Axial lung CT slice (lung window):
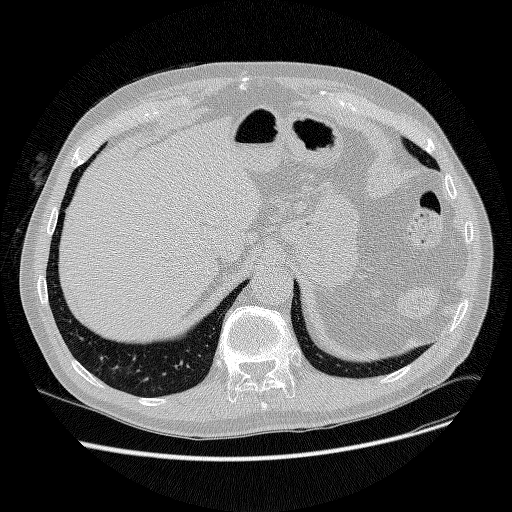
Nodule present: no